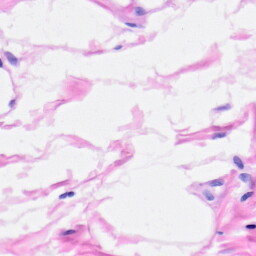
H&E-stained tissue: Heart